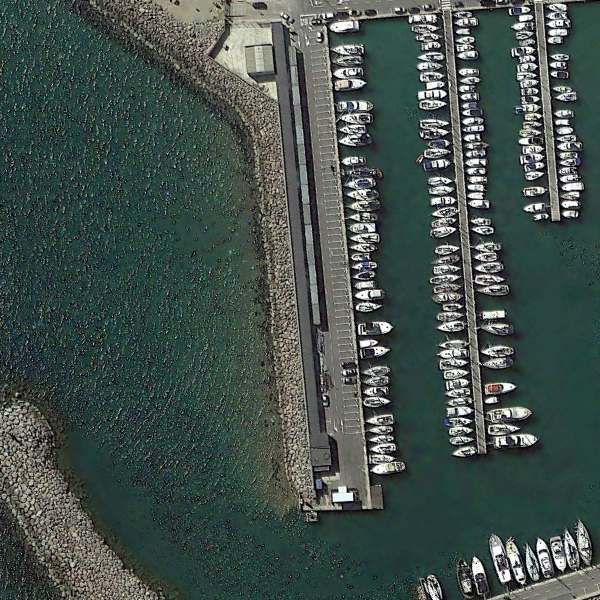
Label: Port